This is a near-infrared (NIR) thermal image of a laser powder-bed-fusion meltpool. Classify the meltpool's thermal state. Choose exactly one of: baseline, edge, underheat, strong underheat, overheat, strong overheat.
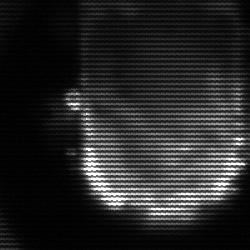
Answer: baseline